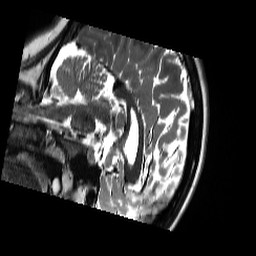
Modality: T2w
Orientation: sagittal
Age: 18
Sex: female